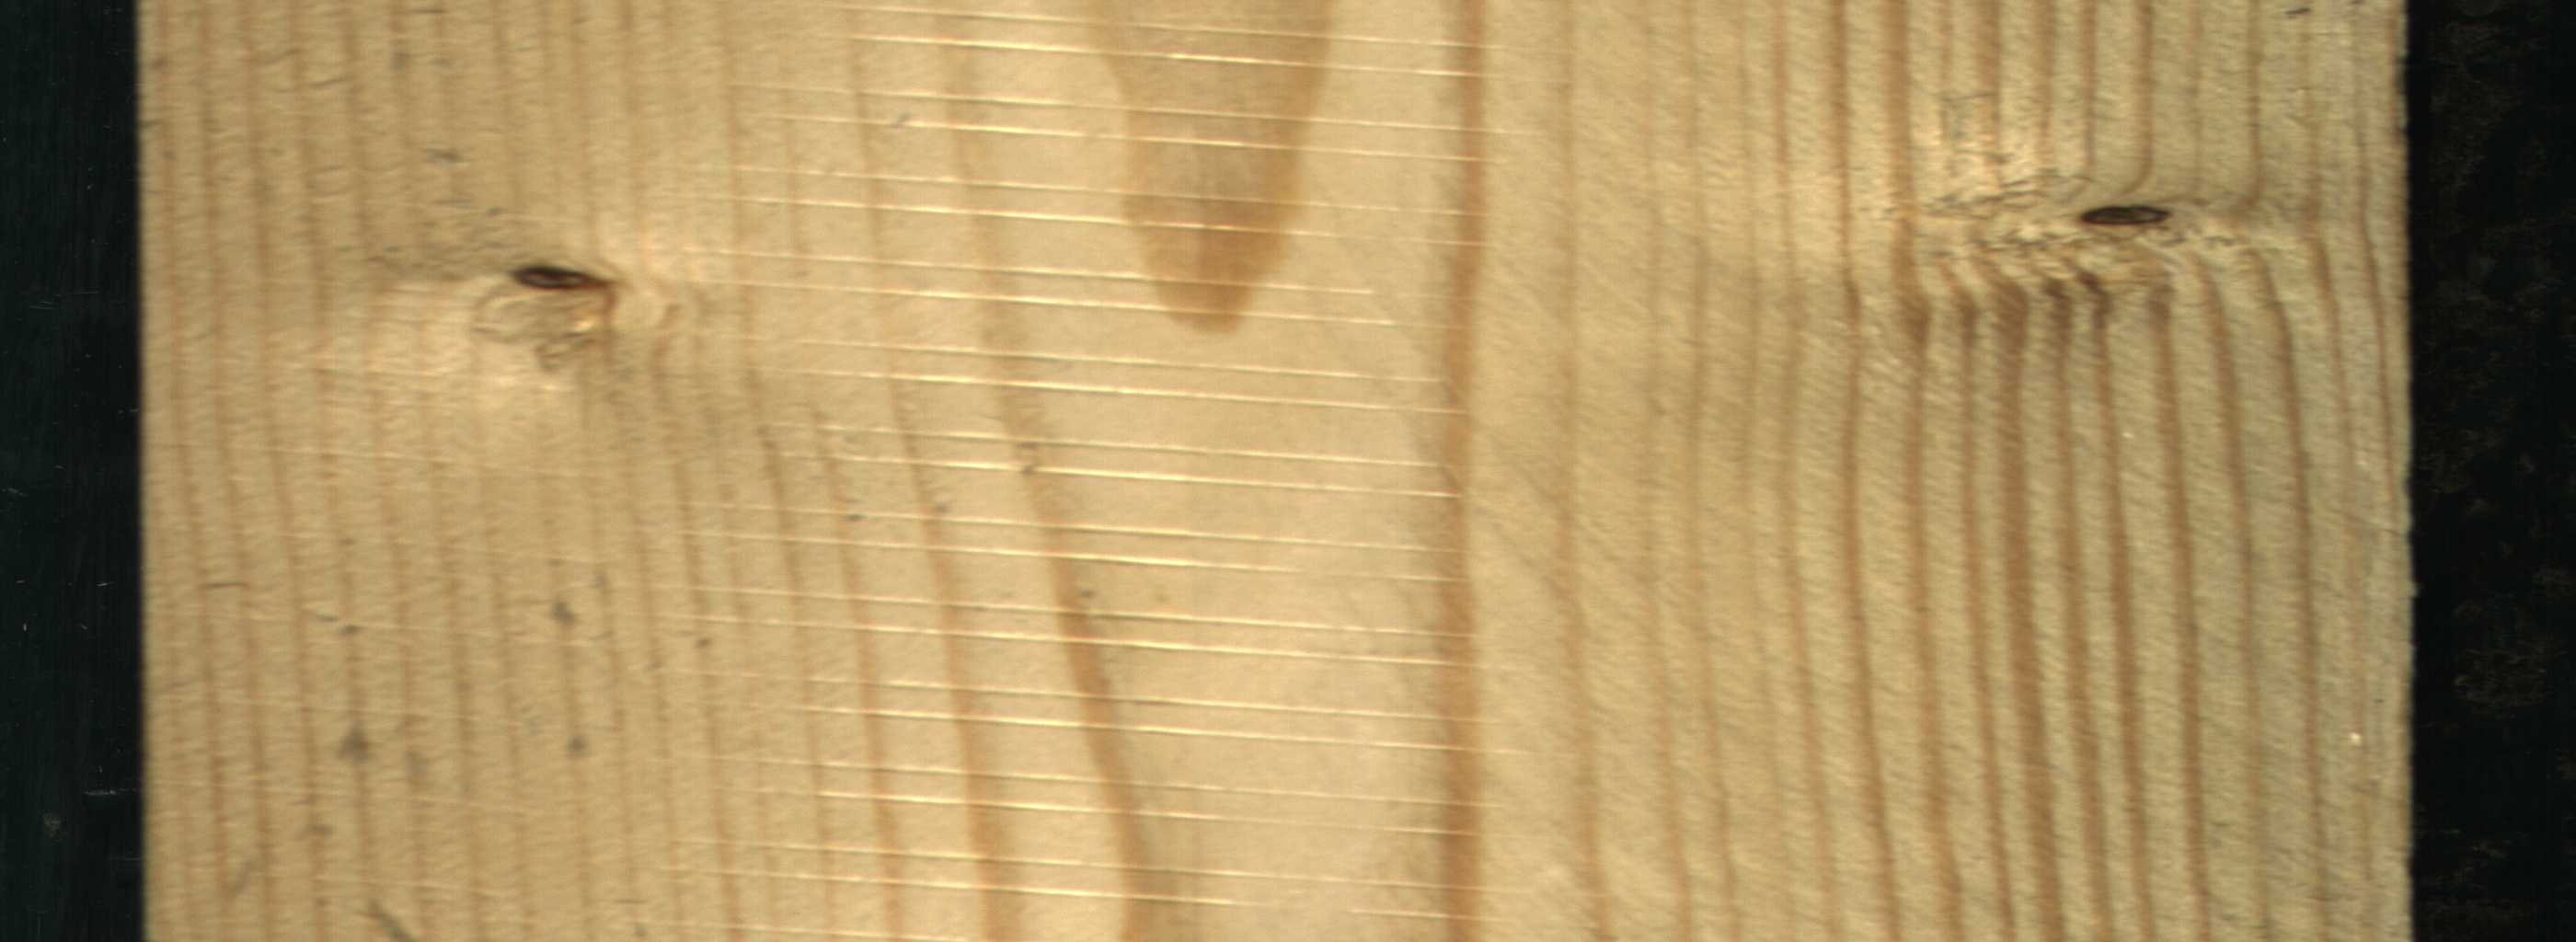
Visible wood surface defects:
Dead_Knot
Dead_Knot